Question: Here's the code in question:
'''
public void calculate() {
// Center of circle is at (250, 250).
//THIS ALGORITHM IS NOW PROVEN TO BE WORSE THAN I FEARED...
/* What it does:
* Moves object around in a circle.
* Does not move the object towards the center.
* Object always stays on the rim of the circle.
*
* Algorithm I used. (DOES NOT WORK):
* N is normalized vector.
* R = -2*(V dot N)*N + V
*/
vx += Accelero.X * 0.1;
vy += Accelero.Y * 0.1;
double nx = x - 250;
double ny = y - 250;
double nd = Math.hypot(nx, ny);
if (nd == 0)
nd = 1;
nx /= nd;
ny /= nd;
double dotProduct = vx * nx + vy * ny;
vx += (float) (-2 * dotProduct * nx);
vy += (float) (-2 * dotProduct * ny);
x -= vx * 2;
y -= vy * 2;
vx *= 0.99;
vy *= 0.99;
}
'''
And this is what happens.

The black line you see is where the purple object (box) moves. It just so happens to be right on the circle line I drew with 'Canvas.drawCircle()'.
I don't understand why reflection didn't work. If an object is to hit a circular wall, shouldn't it reflect the object's direction of velocity, which is what the algorithm was meant to be? Or I used the wrong algorithm?
Any help is appreciated. Thanks in advance.
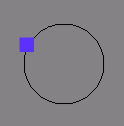
Answer: This is what I've got, and I'm going to share my findings to all of you.
'''
public void calculate() {
// Center of circle is at (250, 250). Radius is 40.
//THIS ALGORITHM IS PROVEN TO BE BETTER THAN I FEARED...
/* What it does:
* Moves object around in a circle, if object is
* inside of circle.
* Does not move the object towards the center,
* nor outwards. This is crucial.
* Object always stays on the rim of the circle,
* if the collision detection allows it to.
*
* Algorithm I used. (DOES WORK, NOT EXPECTING THIS THOUGH.):
* N is normalized vector.
* R = -2*(V dot N)*N + V
*/
double nx = x - 250;
double ny = y - 250;
double nd = Math.hypot(nx, ny);
if (nd < 40){
vx += Accelero.X * 0.1;
vy += Accelero.Y * 0.1;
x -= vx;
y -= vy;
vx *= 0.9;
vy *= 0.9;
return;
}
vx += Accelero.X * 0.1;
vy += Accelero.Y * 0.1;
if (nd == 0)
nd = 1;
nx /= nd;
ny /= nd;
double dotProduct = vx * nx + vy * ny;
vx += (float) (-2 * dotProduct * nx);
vy += (float) (-2 * dotProduct * ny);
x -= vx * 2;
y -= vy * 2;
vx *= 0.99;
vy *= 0.99;
}
'''
I embedded a collision detection inside my function, basically making this function not as efficient as possible. Ignore that, for it's not the main focus.
The circle's radius is 40, the (x,y) position is (250,250).
Only when the object is either on the circle, or further away from the center of circle, should we calculate the collision response, which is given by the algorithm R = -2*(V dot N)*N + V, where normal vector N is already normalized.
The algorithm is indeed correct, it's the boolean condition of my collision detection is what causes the object to stay on the rim of the circle and go round-a-bout on it.
I didn't say the other algorithm, which @trashgod had provided is wrong. It's because of some weird issue that somehow causes the object to move unusually. I would guess it's the API I'm using's fault, which it didn't allow doubles, but I may be incorrect. I just couldn't find the source of the problem. Which I'm also happy to not look into it further anymore.
The collision detection boolean condition itself could change everything, if it was slightly altered. If it wasn't for @n.m. pointing that I somehow seemed to forget a minus sign (in this case, a NOT sign), I probably would never realized how trivial it would be.